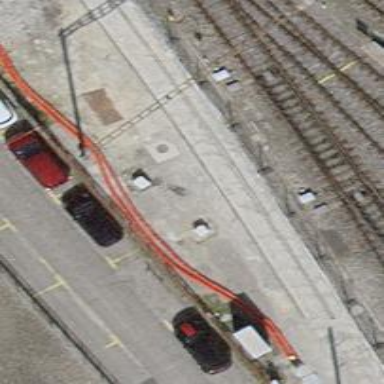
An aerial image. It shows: Electrified rail siding with contact line.